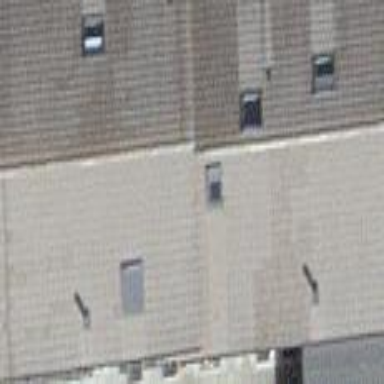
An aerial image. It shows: Residential building.